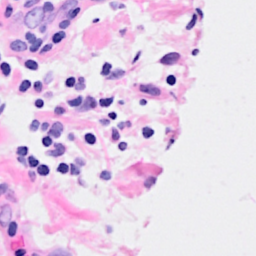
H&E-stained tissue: Breast